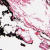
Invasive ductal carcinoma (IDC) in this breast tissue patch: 0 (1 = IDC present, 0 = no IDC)